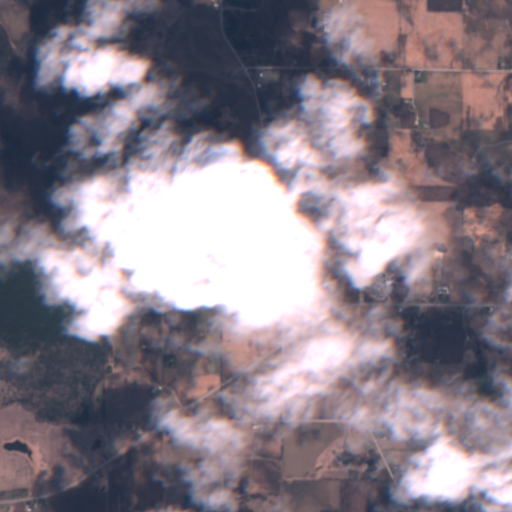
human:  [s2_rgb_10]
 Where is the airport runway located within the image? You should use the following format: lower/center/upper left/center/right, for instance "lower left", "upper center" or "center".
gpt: The airport runway is located in the upper right of the image.
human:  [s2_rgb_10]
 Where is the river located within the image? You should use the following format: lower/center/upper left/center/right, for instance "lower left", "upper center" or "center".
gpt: The river is located in the upper of the image.
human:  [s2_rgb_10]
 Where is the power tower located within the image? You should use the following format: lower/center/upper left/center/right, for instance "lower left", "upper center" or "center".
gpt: There is no power tower in the image.